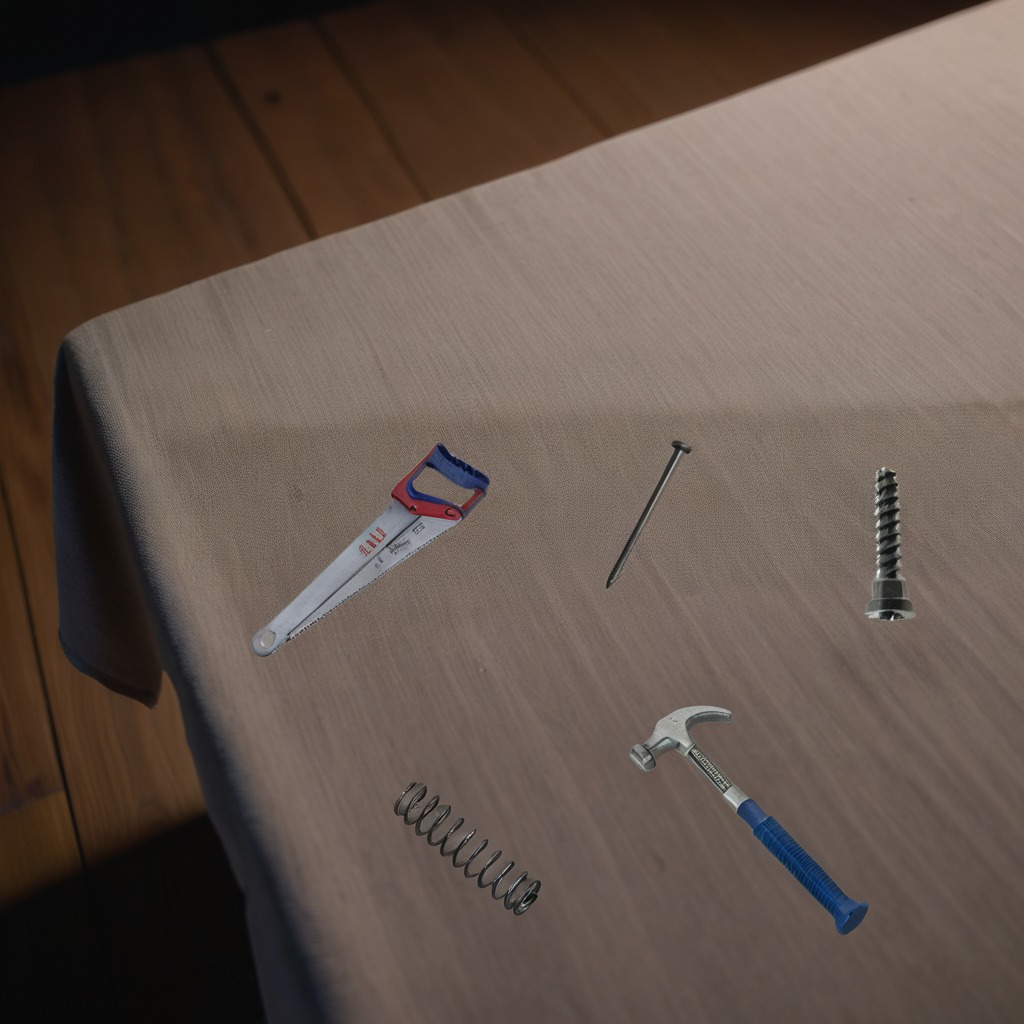
A hammer, a metal machine screw, a coiled metal spring, and a handheld metal saw are lying on the wooden table.